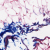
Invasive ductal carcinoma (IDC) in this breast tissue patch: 0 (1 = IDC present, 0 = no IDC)